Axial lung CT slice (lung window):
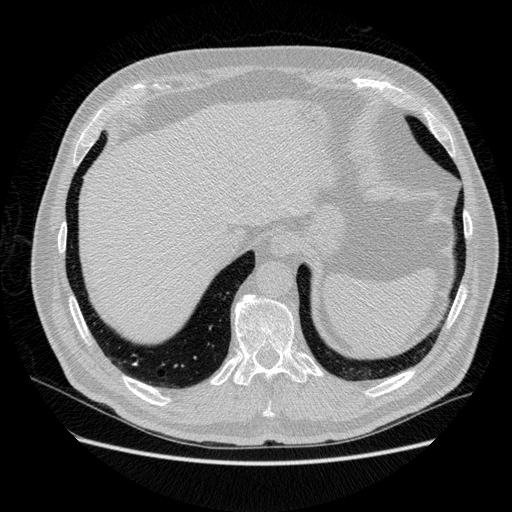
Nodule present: yes
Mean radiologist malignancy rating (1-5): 1